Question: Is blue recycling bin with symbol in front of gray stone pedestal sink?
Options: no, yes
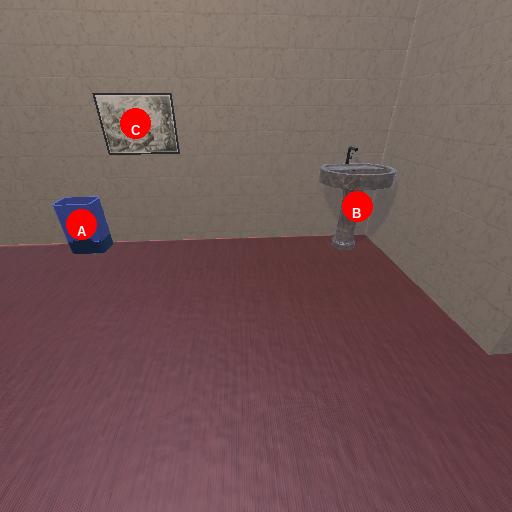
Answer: no